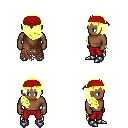
a pixel art fantasy rpg character, male body template, human, dark skin, brown tattered cape, red pants, gold right-swept hairstyle, red bandana, bracelets, metal boots, four views (front, back, left, right), 2x2 character sprite sheet, small pixel art, hard edges, no anti-aliasing